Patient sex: M
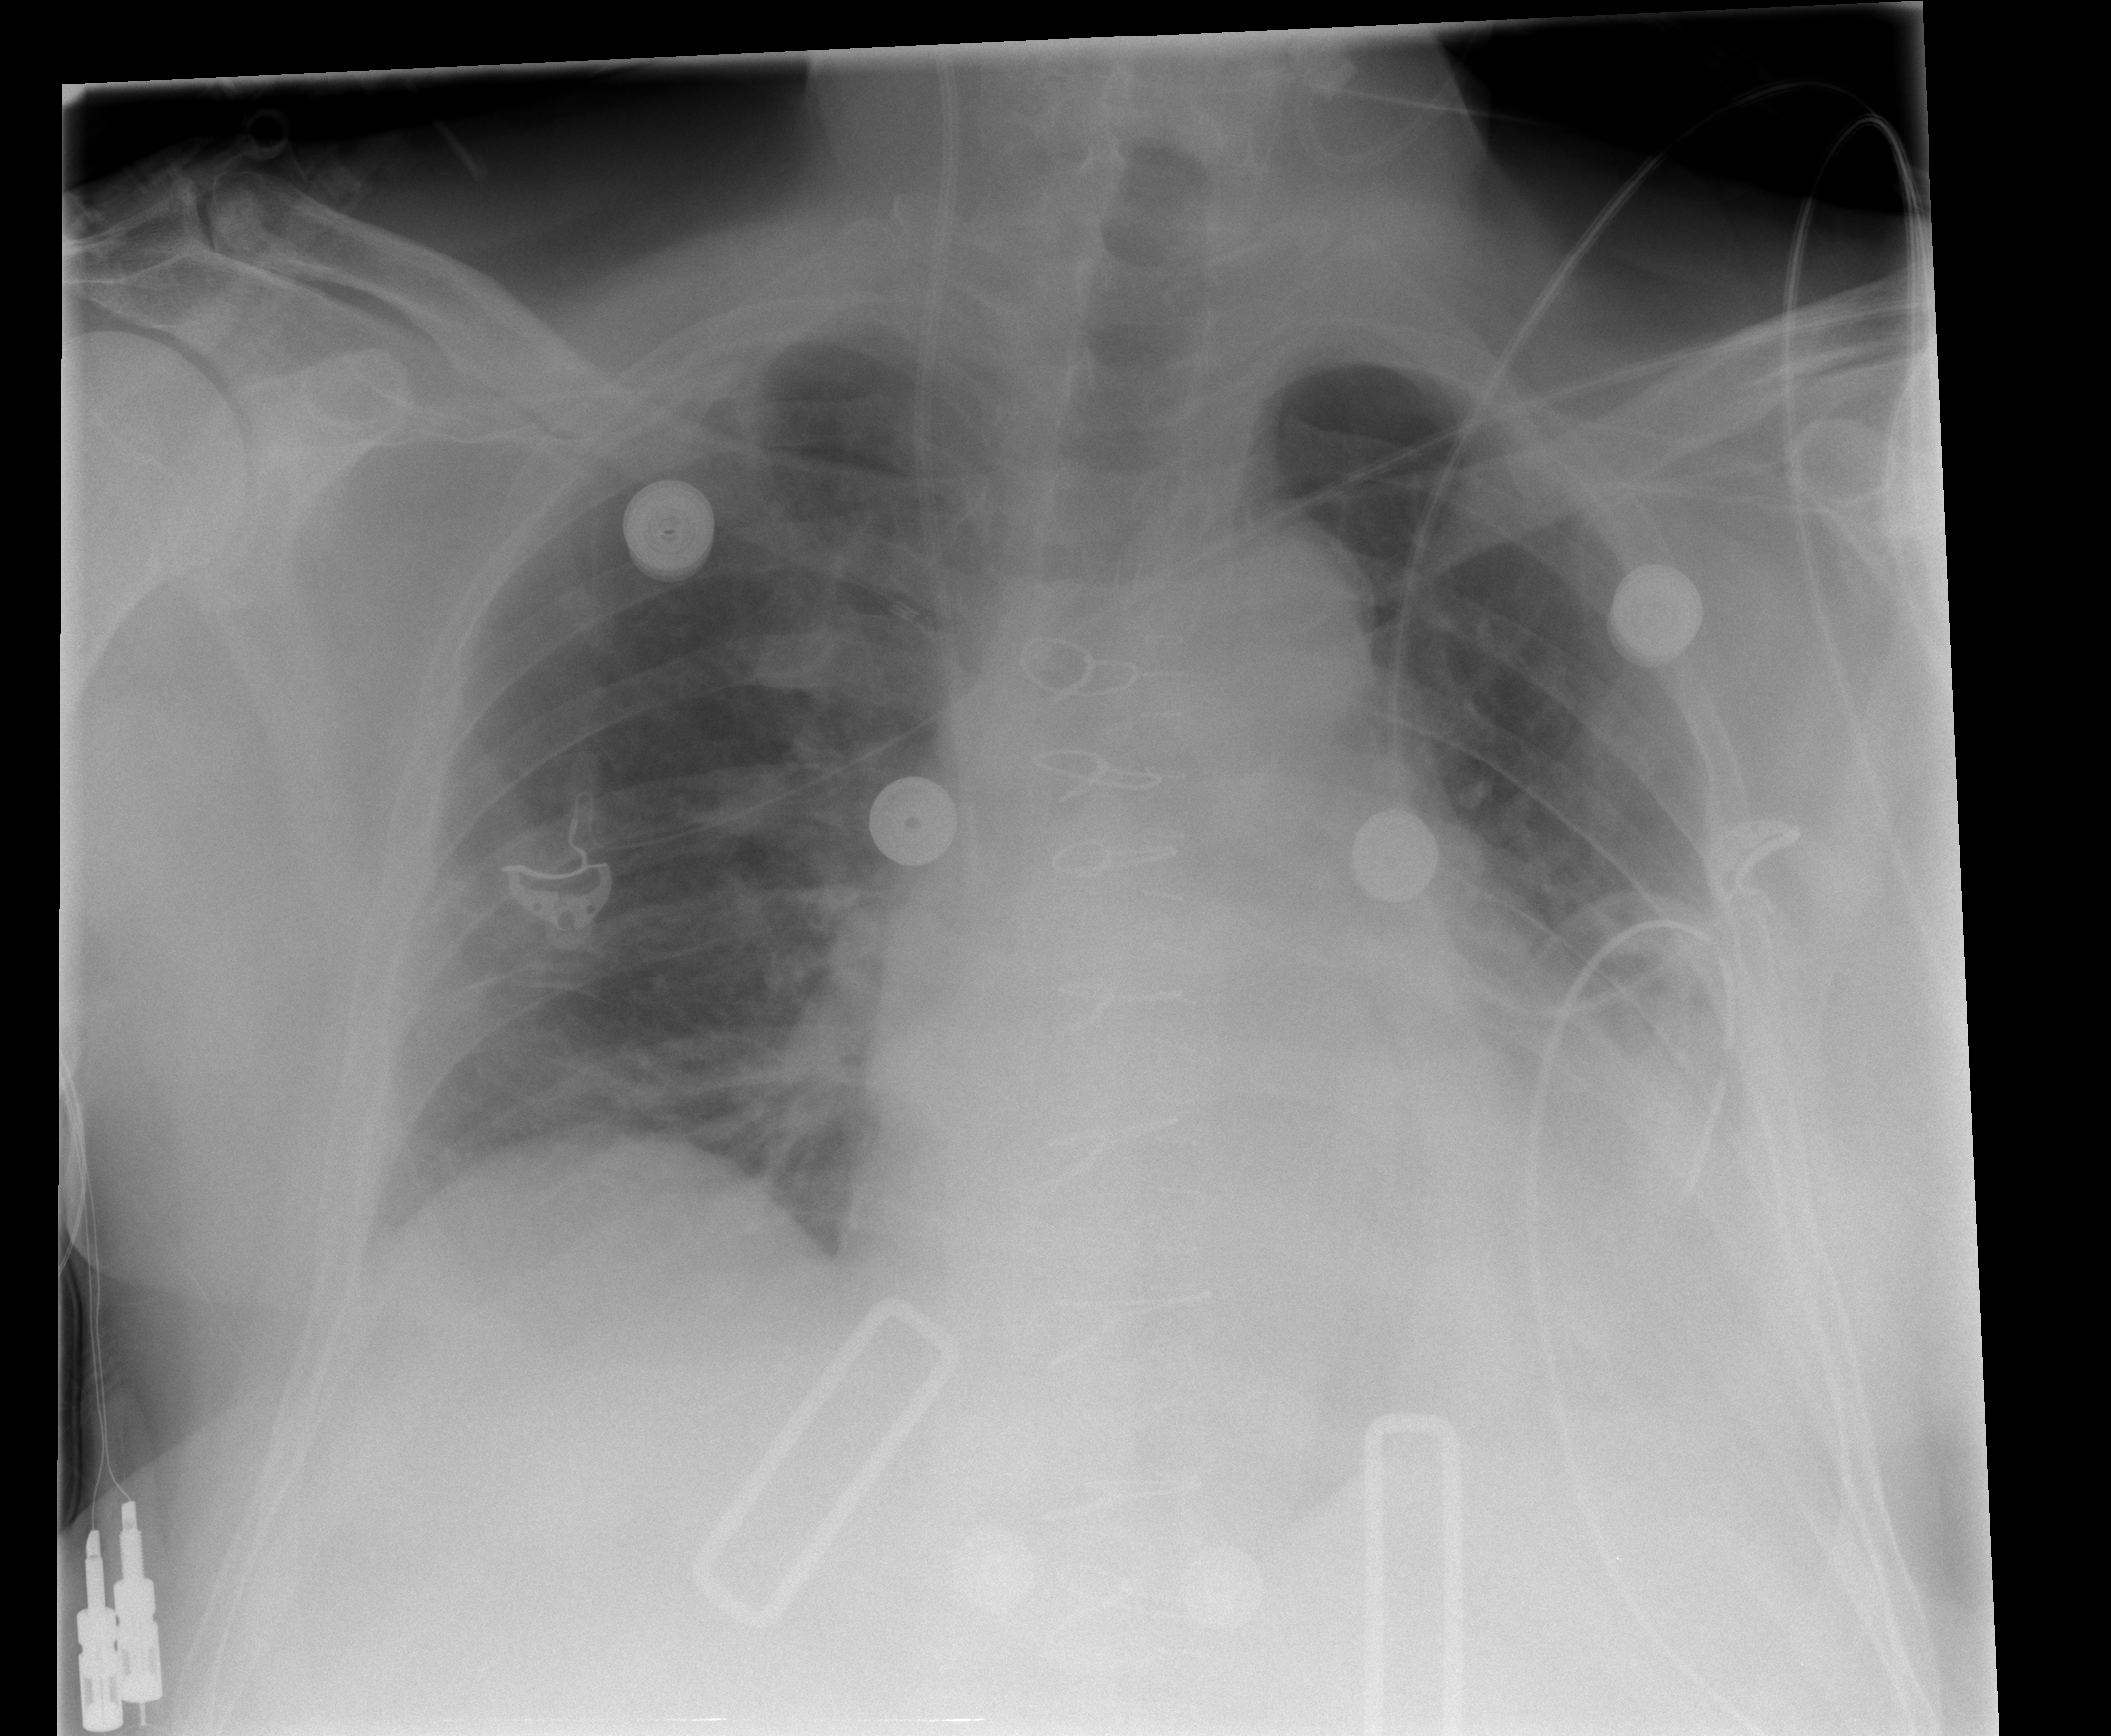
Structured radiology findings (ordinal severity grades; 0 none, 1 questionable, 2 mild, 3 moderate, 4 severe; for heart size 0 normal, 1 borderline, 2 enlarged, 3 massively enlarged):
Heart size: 2
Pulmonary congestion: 0
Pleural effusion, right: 0
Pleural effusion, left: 2
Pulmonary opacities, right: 0
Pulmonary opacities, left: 0
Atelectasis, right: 1
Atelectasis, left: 2